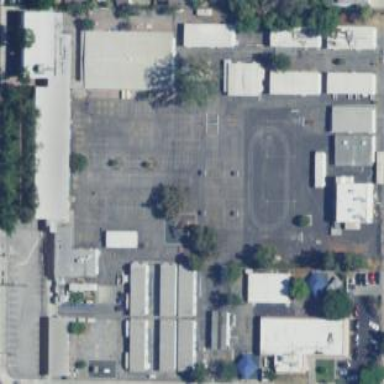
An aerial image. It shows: School.